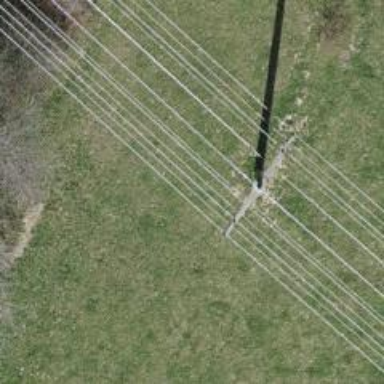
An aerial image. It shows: Power tower.